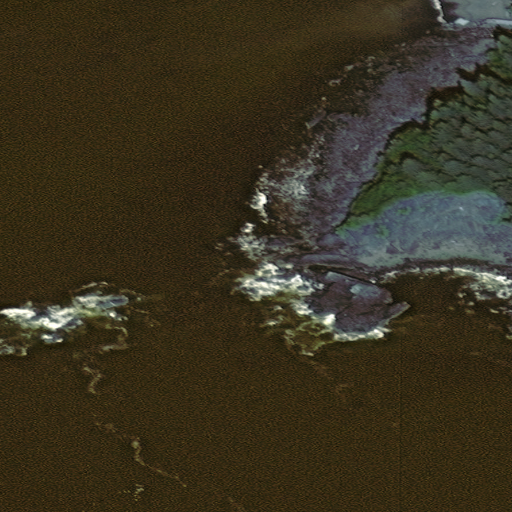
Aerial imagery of cape in Alaska named Cape Hinchinbrook containing only unknown